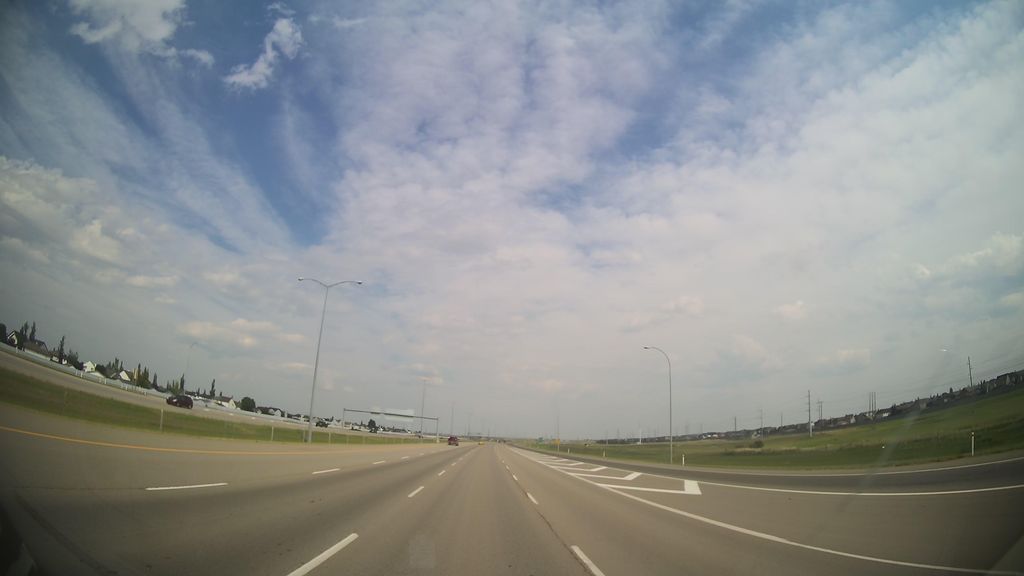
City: calgary